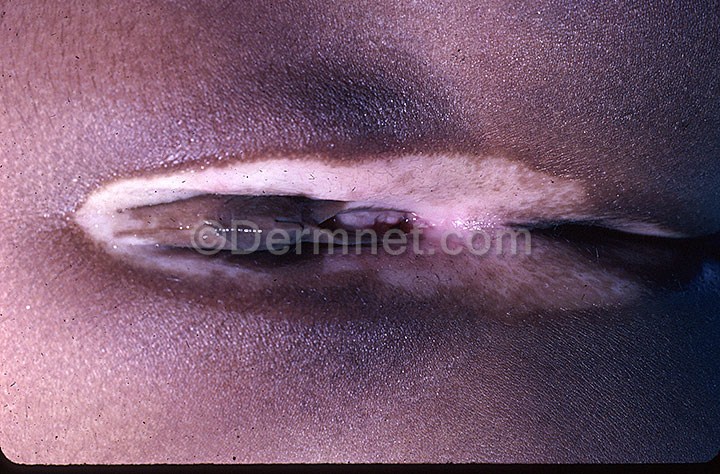
Disease: Light Diseases and Disorders of Pigmentation